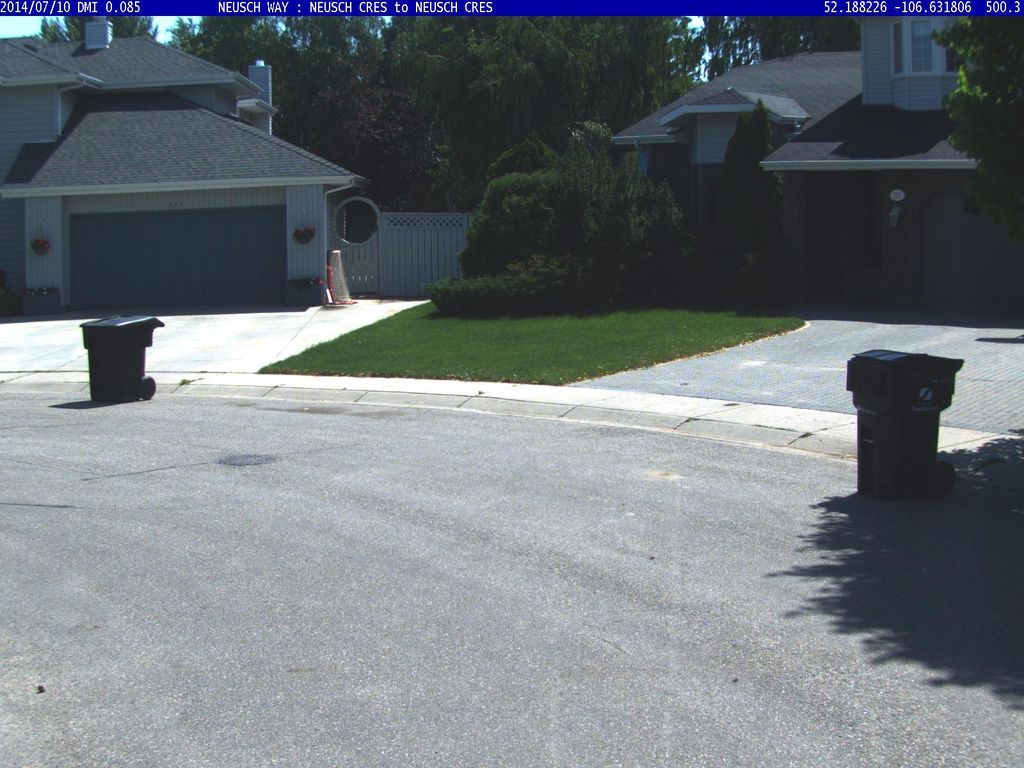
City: saskatoon